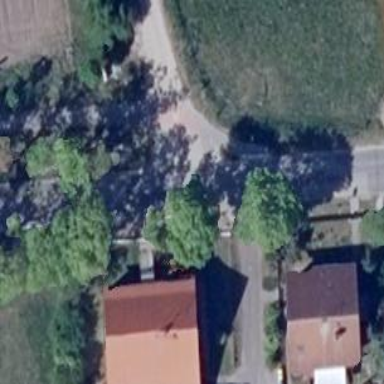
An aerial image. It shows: Residential road with asphalt surface and separate sidewalks and cycleway.